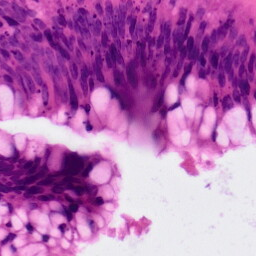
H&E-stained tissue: Colon